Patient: sex M, age 60
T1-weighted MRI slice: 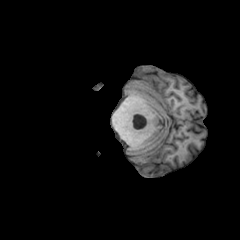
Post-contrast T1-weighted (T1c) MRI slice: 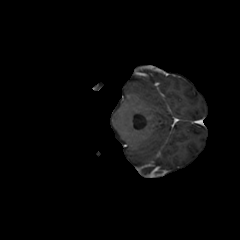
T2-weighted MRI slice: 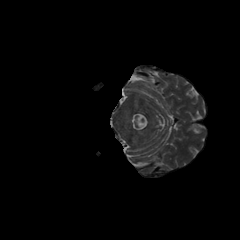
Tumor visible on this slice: no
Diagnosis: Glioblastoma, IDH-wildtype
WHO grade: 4